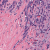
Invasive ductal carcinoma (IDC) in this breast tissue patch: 1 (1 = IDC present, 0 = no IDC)